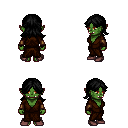
a pixel art fantasy rpg character, female body template, orc, green skin, brown robe, magenta pants, black loose hair, leather bracers, maroon shoes, four views (front, back, left, right), 2x2 character sprite sheet, small pixel art, hard edges, no anti-aliasing